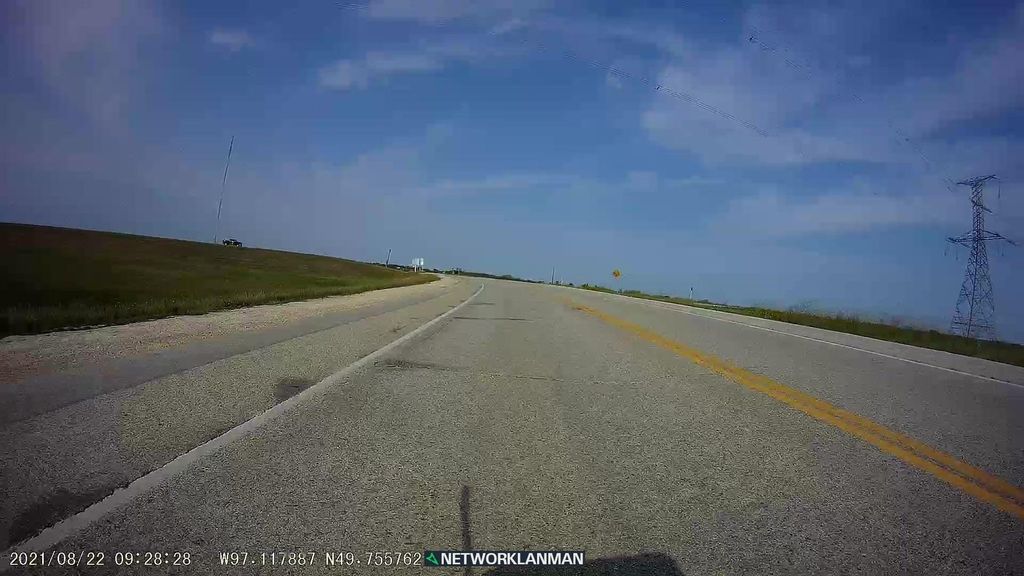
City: winnipeg